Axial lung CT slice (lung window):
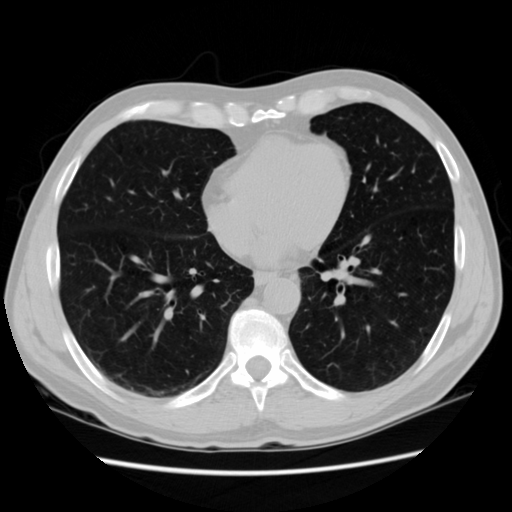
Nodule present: no